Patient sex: F
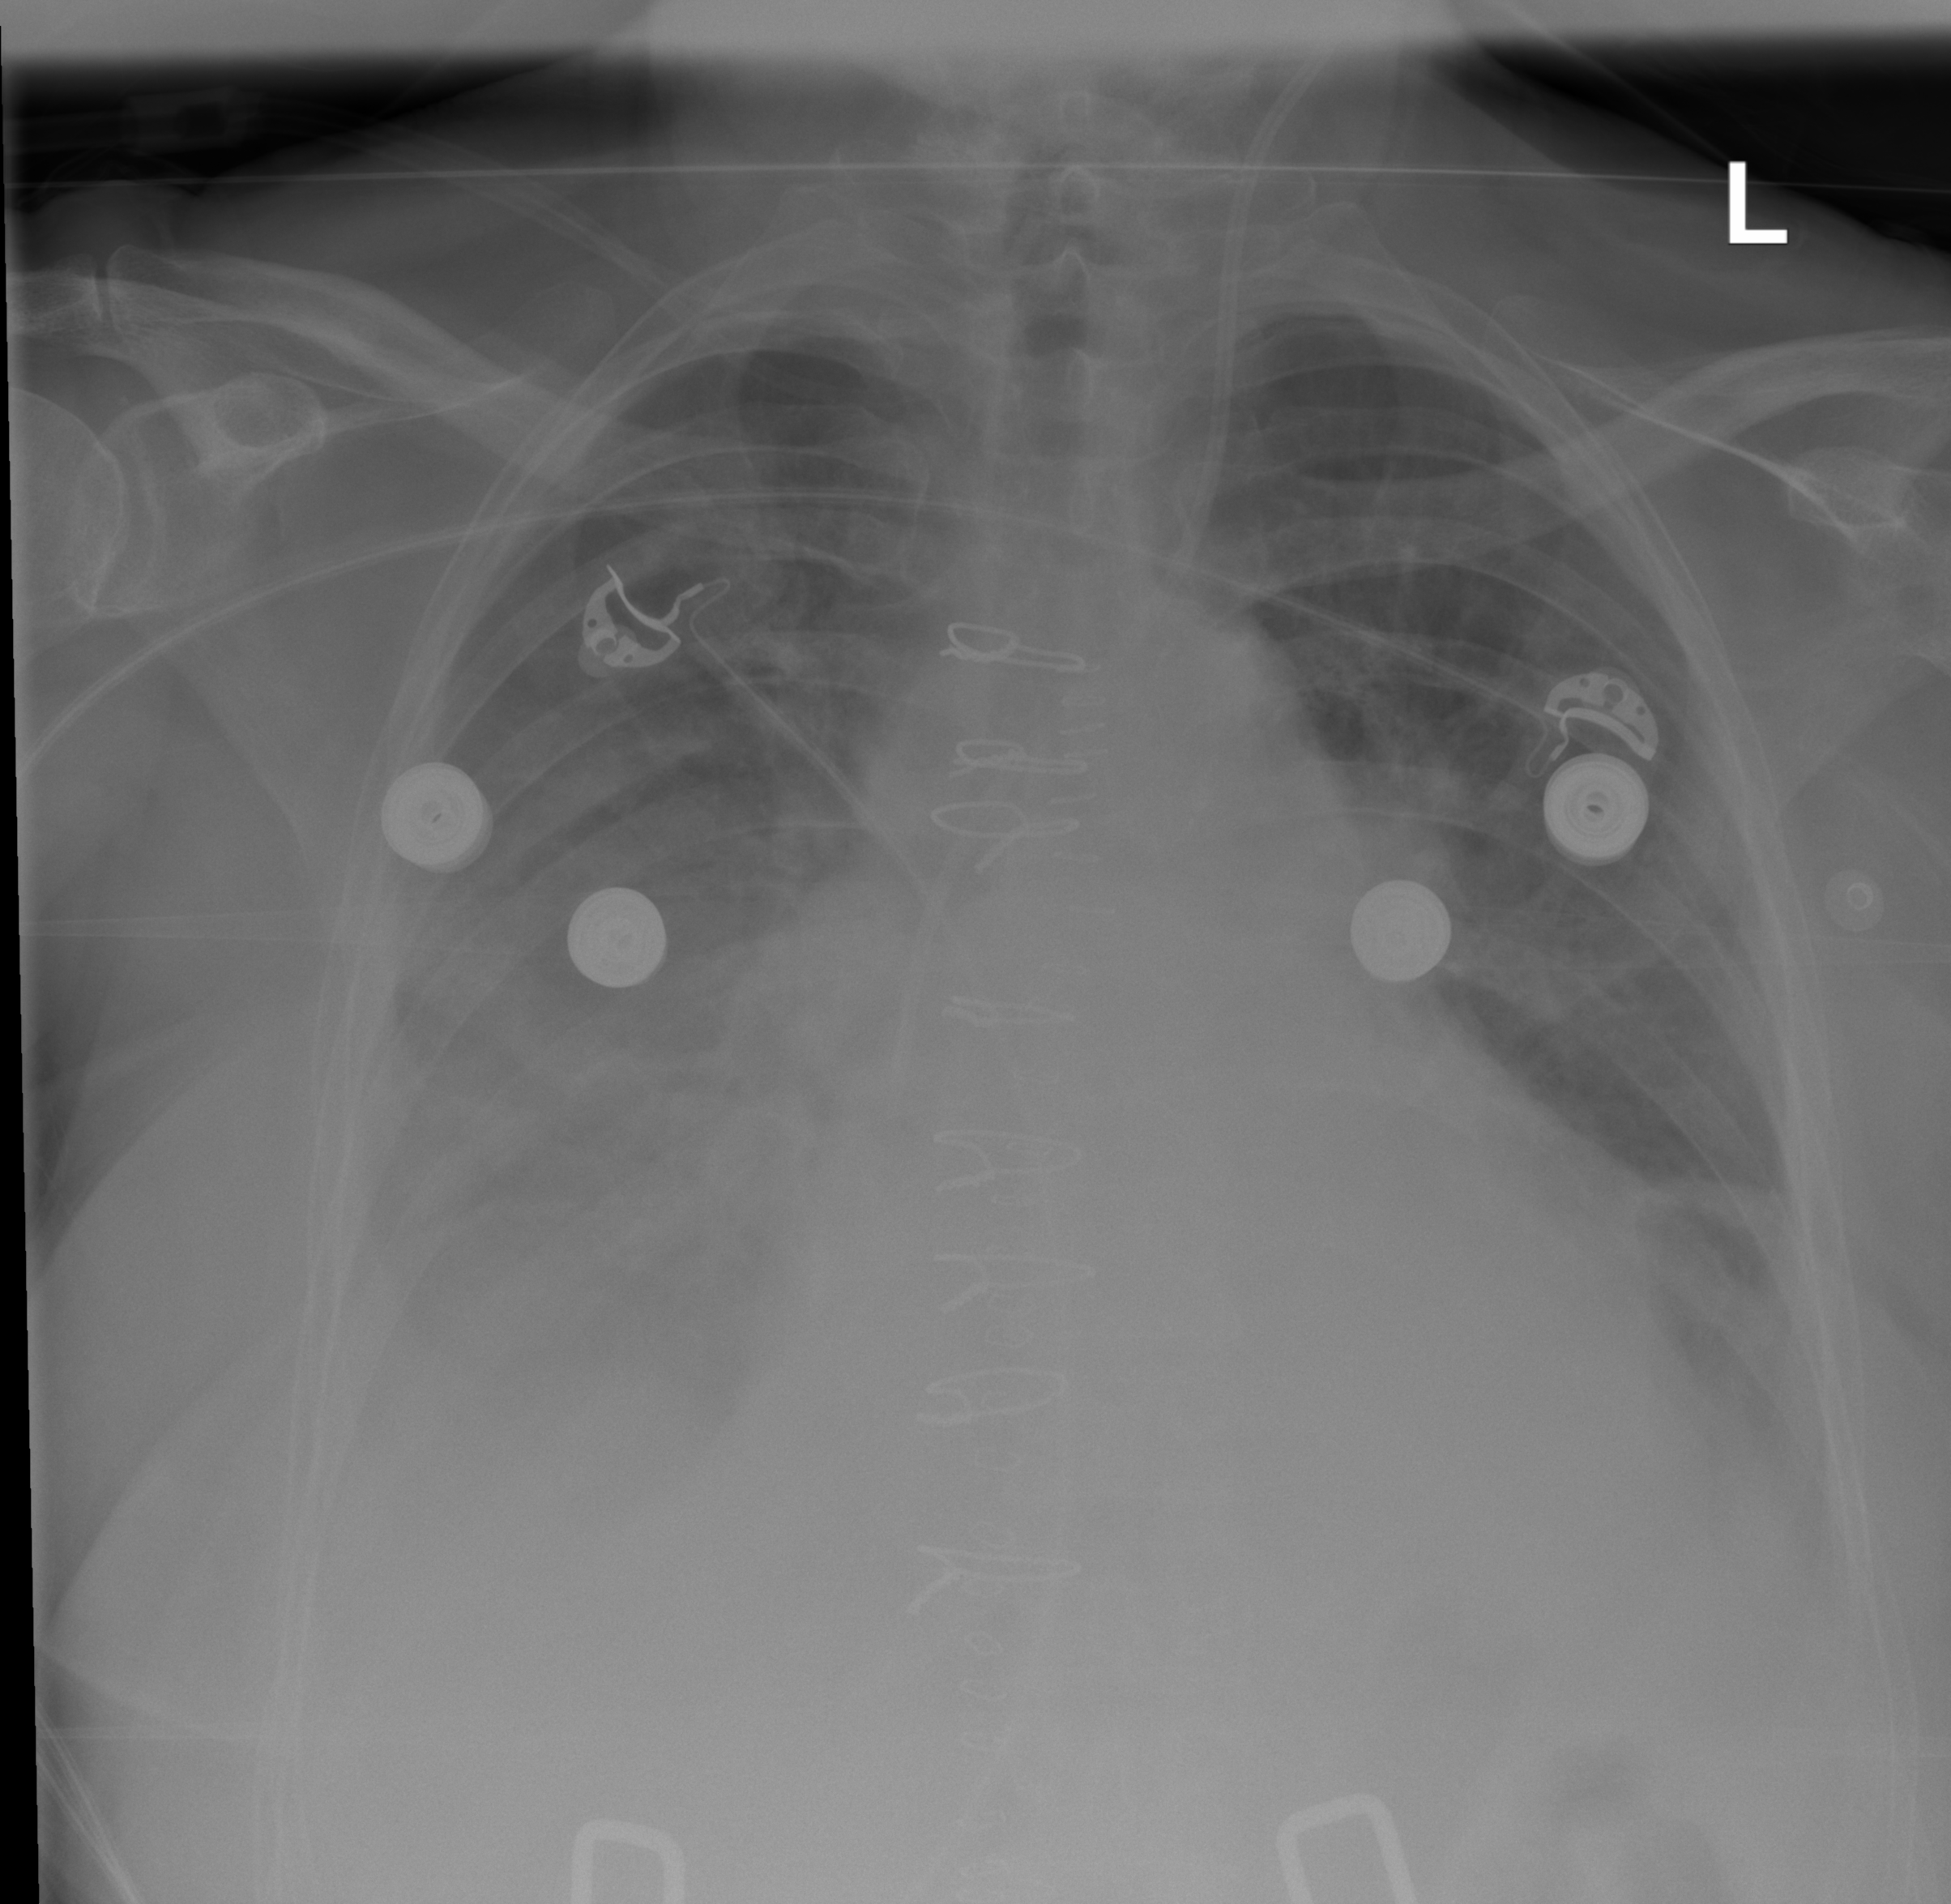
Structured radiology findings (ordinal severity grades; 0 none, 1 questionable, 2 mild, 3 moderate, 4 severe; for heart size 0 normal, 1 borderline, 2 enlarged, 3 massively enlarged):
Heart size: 2
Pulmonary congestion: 2
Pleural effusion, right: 3
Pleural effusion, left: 2
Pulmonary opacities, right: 0
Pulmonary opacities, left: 0
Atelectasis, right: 3
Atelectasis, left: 3